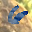
Label: 6